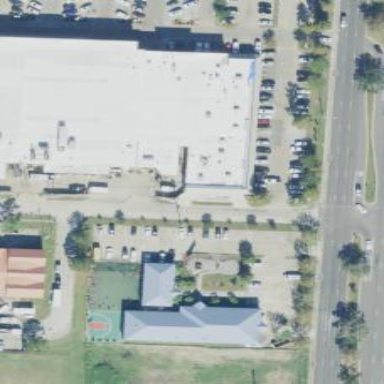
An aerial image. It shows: Retail building.